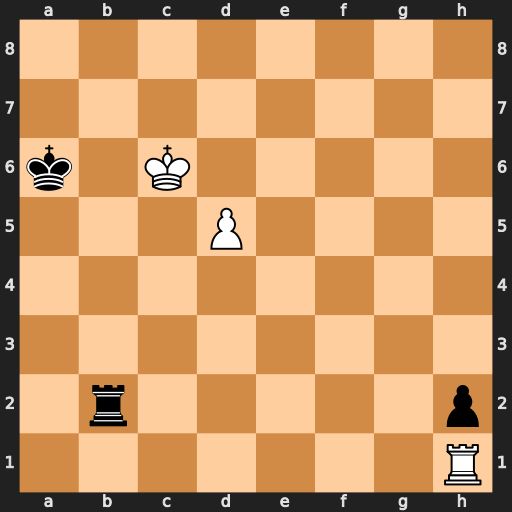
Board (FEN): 8/8/k1K5/3P4/8/8/1r5p/7R
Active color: w
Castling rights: -
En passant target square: -
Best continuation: Ra1+ Ra2 Rxa2#